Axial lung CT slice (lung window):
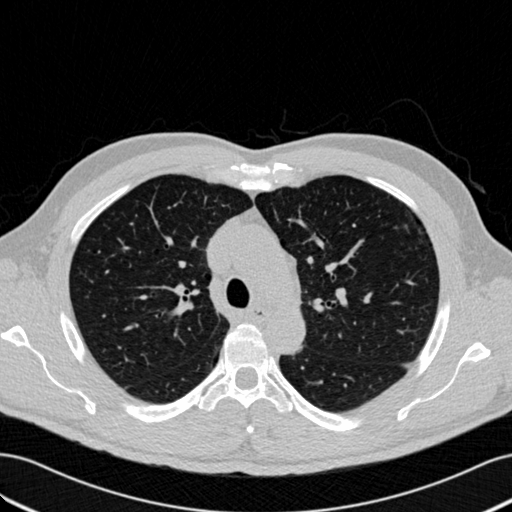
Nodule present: no